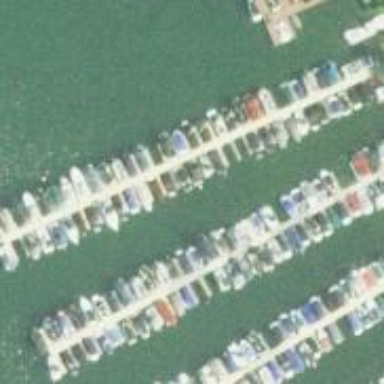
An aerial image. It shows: Man-made pier.